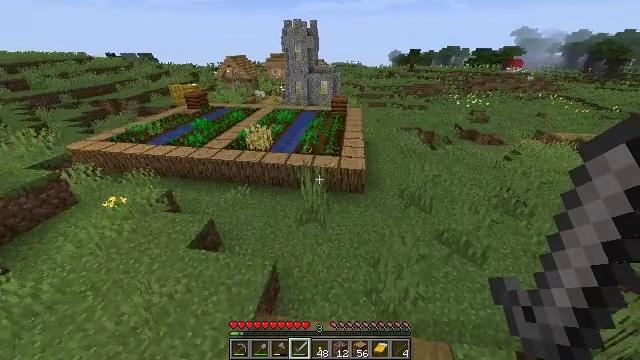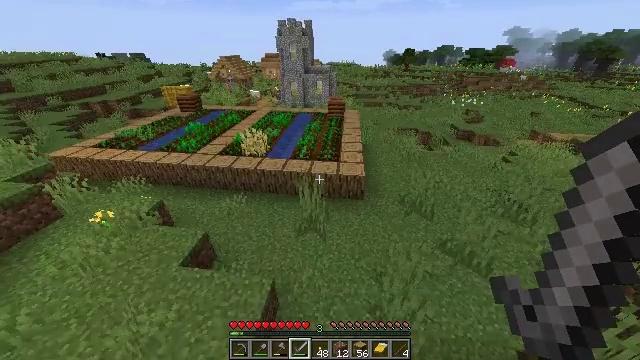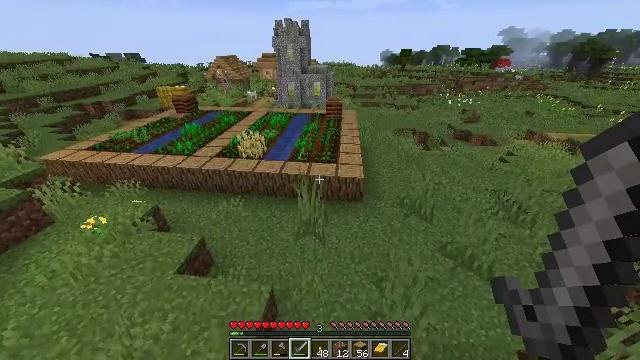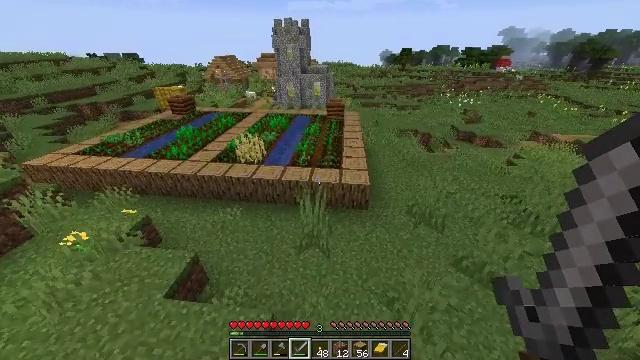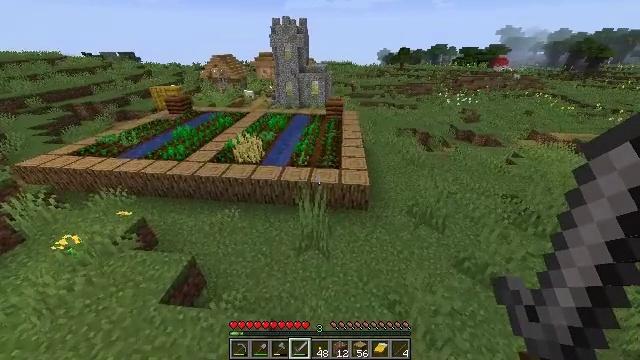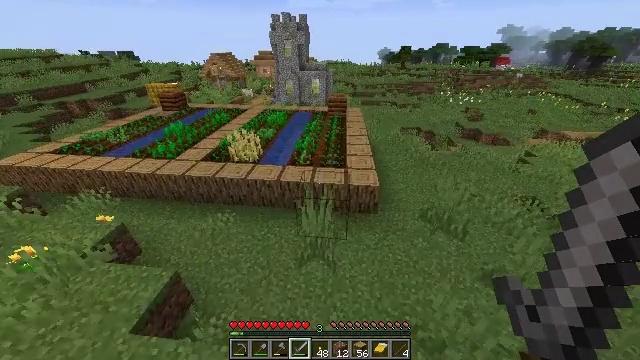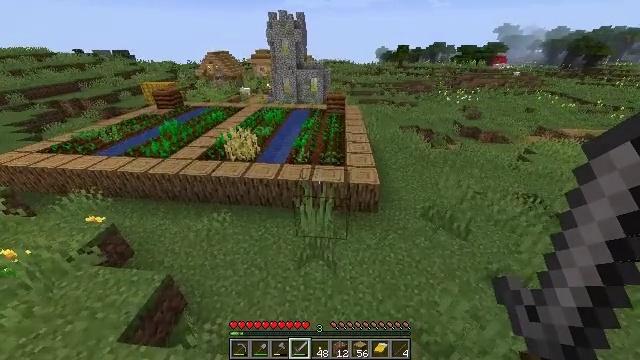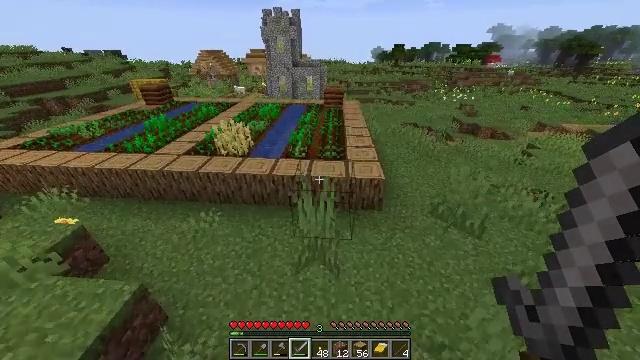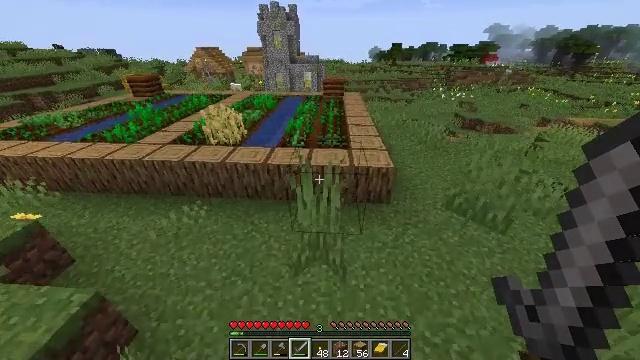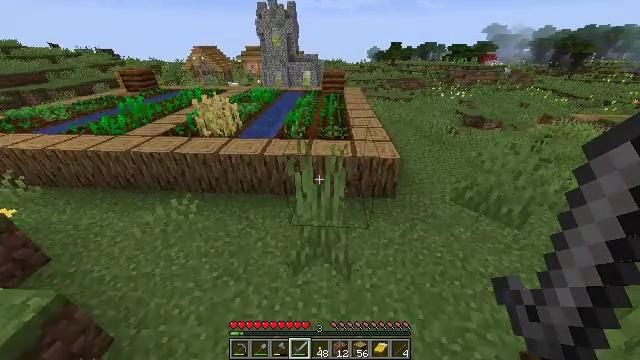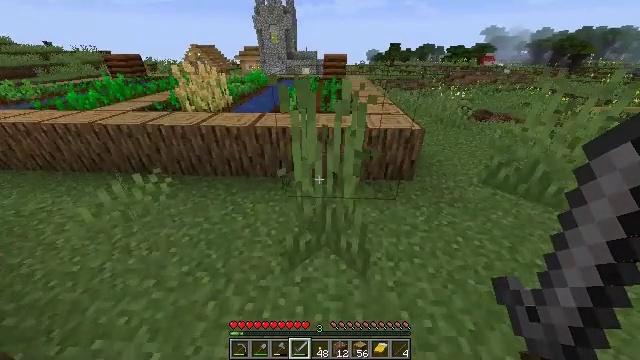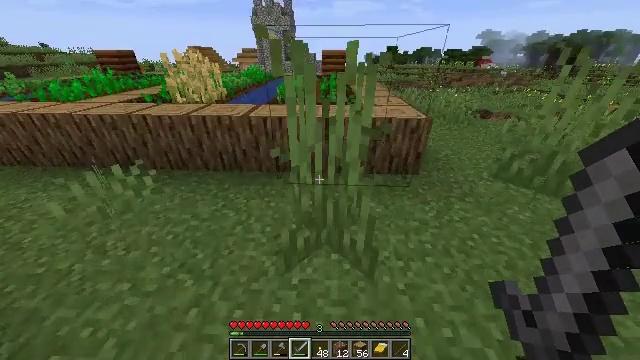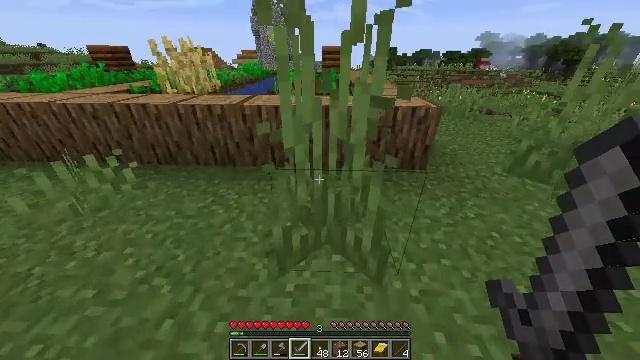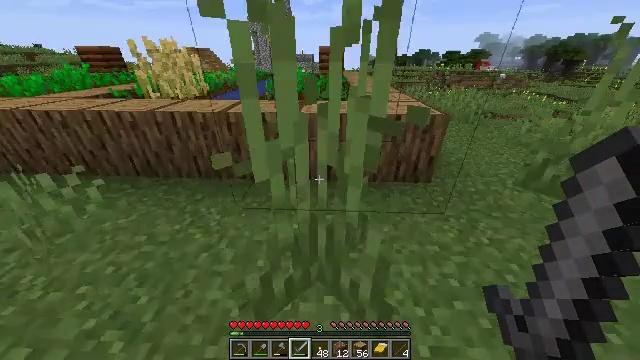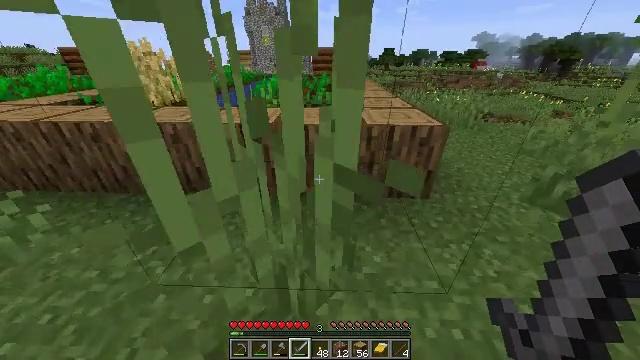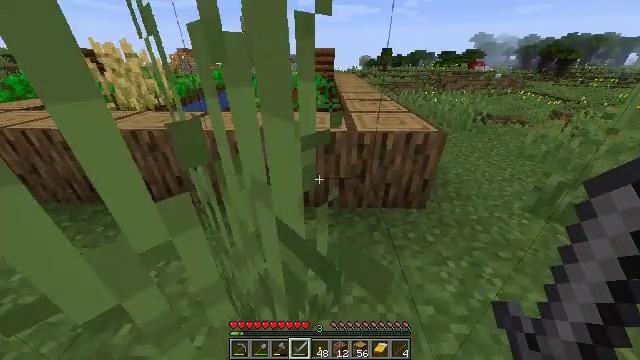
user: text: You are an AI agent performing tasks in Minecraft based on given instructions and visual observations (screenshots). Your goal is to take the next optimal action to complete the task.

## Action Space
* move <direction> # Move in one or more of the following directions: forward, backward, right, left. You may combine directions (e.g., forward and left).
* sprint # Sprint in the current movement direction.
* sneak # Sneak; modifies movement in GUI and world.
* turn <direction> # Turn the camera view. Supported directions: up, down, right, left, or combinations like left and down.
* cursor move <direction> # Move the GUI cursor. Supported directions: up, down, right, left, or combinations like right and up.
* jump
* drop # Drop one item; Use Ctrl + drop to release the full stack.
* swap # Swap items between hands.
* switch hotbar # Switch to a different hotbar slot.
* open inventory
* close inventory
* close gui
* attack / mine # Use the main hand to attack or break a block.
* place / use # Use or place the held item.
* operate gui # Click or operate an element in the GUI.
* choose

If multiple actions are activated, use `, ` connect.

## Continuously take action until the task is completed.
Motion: motion action
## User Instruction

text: Retrieve carrots by attacking the plant.
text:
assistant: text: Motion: move forward, sprint, turn right, jump
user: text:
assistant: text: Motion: move forward, sprint
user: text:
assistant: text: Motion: move forward, sprint
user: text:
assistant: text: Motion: move forward, sprint
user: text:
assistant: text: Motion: move forward
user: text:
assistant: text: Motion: move forward
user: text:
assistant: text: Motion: move forward, turn right
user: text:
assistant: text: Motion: move forward
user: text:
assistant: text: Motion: move forward
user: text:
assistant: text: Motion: move forward
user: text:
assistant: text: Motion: move forward
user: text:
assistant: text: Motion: move forward and move right
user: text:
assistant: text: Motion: move forward and move right
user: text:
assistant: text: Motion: move forward and move right
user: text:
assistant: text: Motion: move forward and move right
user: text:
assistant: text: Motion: move forward
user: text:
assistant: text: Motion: move forward
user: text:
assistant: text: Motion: move forward
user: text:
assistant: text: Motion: move forward
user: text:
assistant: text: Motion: move forward, turn down, jump
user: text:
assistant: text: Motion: move forward, turn left and down, jump
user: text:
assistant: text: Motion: move forward, turn left and down, jump
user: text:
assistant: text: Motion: turn down, jump
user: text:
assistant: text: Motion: turn left and down
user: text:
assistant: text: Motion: turn down
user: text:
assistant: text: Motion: turn down, attack / mine
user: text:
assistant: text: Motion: attack / mine
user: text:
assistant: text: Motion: move forward, attack / mine
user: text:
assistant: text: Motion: move forward, turn right and up, attack / mine
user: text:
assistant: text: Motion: move forward, turn right and up, attack / mine